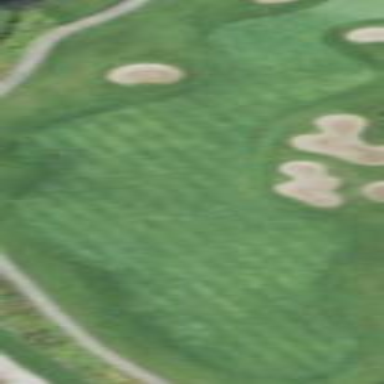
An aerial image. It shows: Well-maintained grassy golf fairway for the sport of golf.